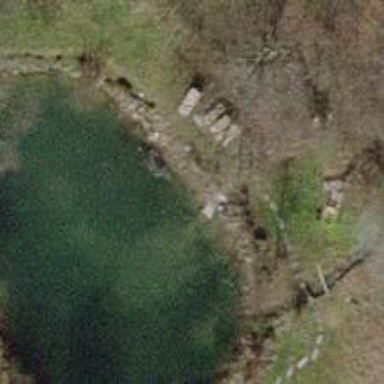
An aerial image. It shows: Culvert tunnel.